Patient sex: M
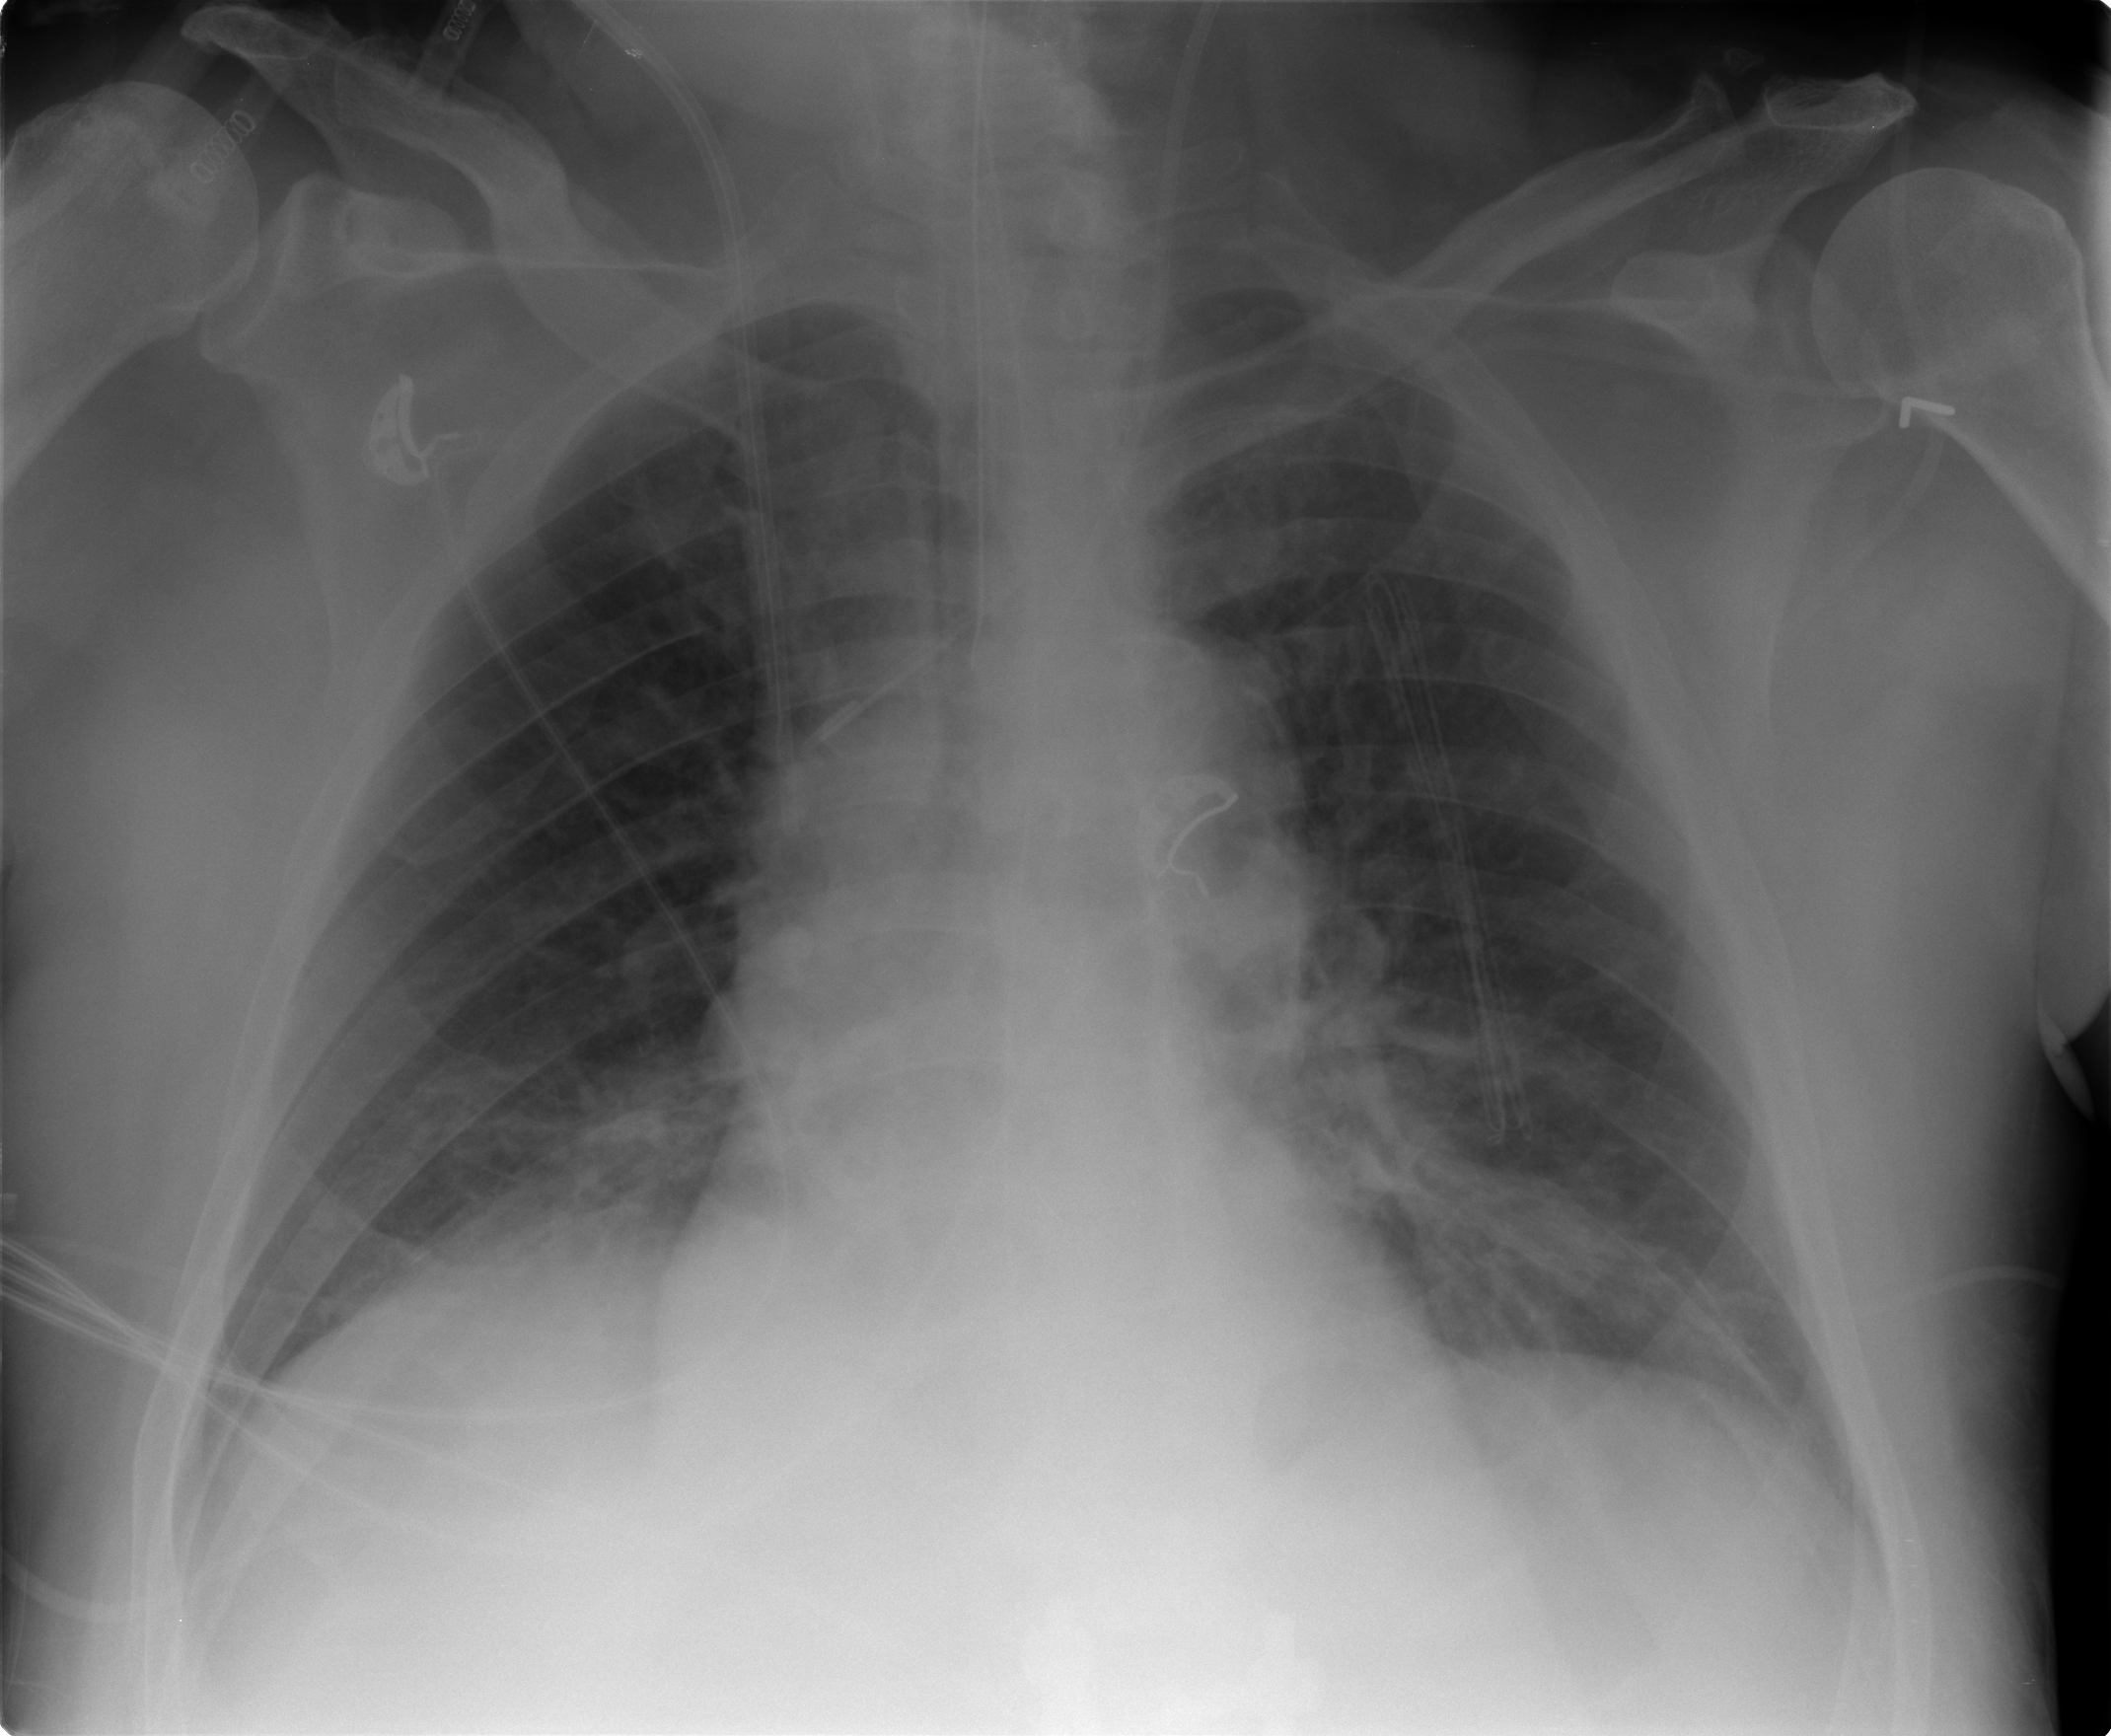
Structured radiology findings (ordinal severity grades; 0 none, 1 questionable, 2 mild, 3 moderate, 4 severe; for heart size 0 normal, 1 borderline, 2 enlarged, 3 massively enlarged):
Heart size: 0
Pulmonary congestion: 2
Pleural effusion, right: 2
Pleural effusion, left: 2
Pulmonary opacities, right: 2
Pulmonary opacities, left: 2
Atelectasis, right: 2
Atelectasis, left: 2